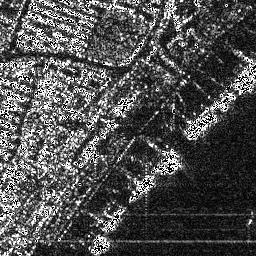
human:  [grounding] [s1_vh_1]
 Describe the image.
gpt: In the satellite image, there is  <ref>1 small ship </ref> <box>[[33, 91, 42, 99, 0]]</box> located at bottom,  <ref>2 medium ship </ref> <box>[[40, 80, 48, 90, 0], [50, 67, 59, 78, 0]]</box> located at bottom,  <ref>1 medium ship </ref> <box>[[60, 59, 70, 67, 0]]</box> located at center,  <ref>1 medium ship </ref> <box>[[72, 43, 84, 54, 0]]</box> located at right,  <ref>1 small ship </ref> <box>[[84, 35, 91, 42, 0]]</box> located at right.